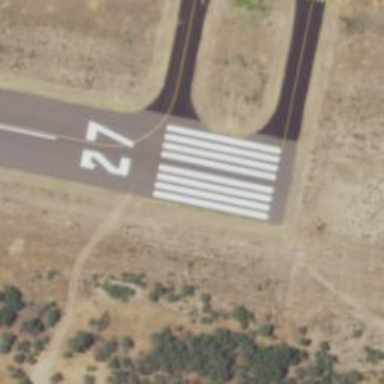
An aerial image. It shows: Asphalt taxiway in the airport.